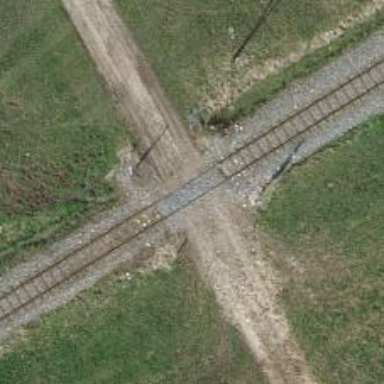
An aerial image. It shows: Railway level crossing.